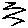
Label: zigzag